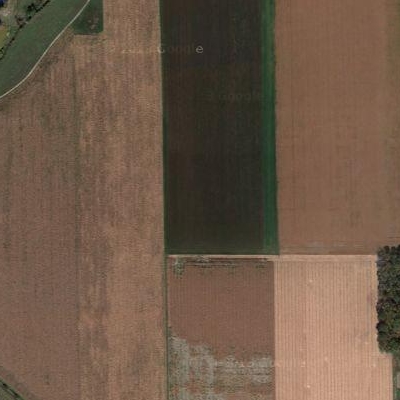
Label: Field